Question: I'm in the following scenario: I have two collections, and . Medicos is related to clinicas by its ObjectId. What I want is to get just the clinicas who have medicos inside it. So I have this code:
'''
Clinicas.aggregate([
$group: {
_id: {
nome: "$nome"
}
}
},
{
$lookup: {
from: "medicos",
localField: "medico.medicoId",
foreignField: "_id._id",
as: 'result'
}
},
'''
But something is wrong: it returns all medicos in the . For example: I have 4 documents in the medicos collection, and two documents in clinicas collection. The first clinicas has 2 medicos and the second one has 1 but the array brings to me all medicos documents for the 2 clinicas collection, as you can see.

Model
'''
const mongoose = require('mongoose');
const Schema = mongoose.Schema;
const MedicoSchema = new Schema({
//cod_medico:{type:Integer},
nome:{
type: String,
required: true,
maxlength: 80
},
},
);
module.exports = mongoose.model('medicos', MedicoSchema);
'''
And in the database the collection name is also 'medicos'
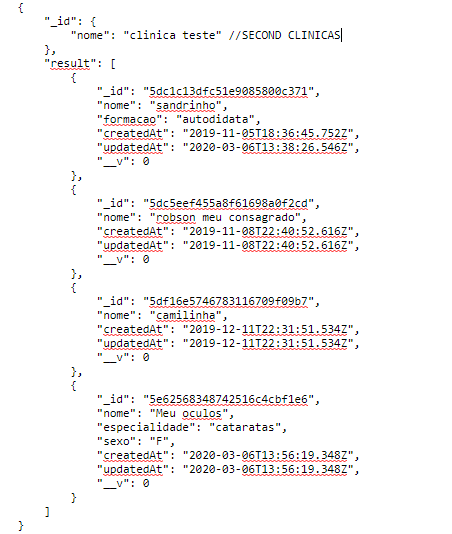
Answer: The error is in the group, you are first changing the id and after this, joining the data using the new id. Try to change the order of the pipeline, or removing the group stage. Like this:
'''
db.clinica.aggregate([
{
$lookup: {
from: "medicos",
localField: "medico.medicoId",
foreignField: "_id",
as: 'result'
}
},
'''
])